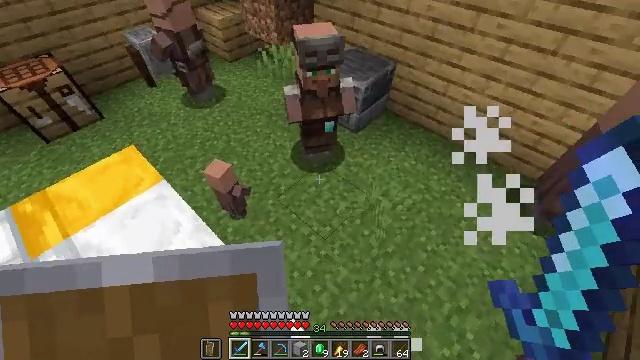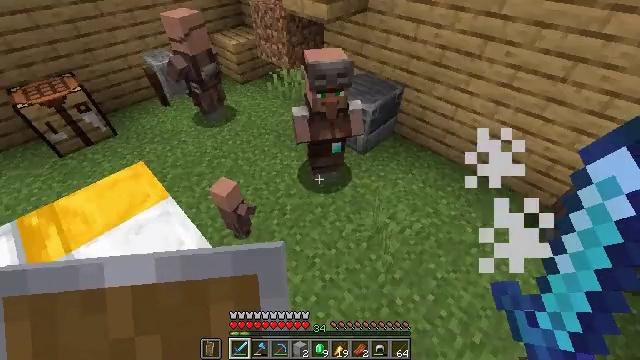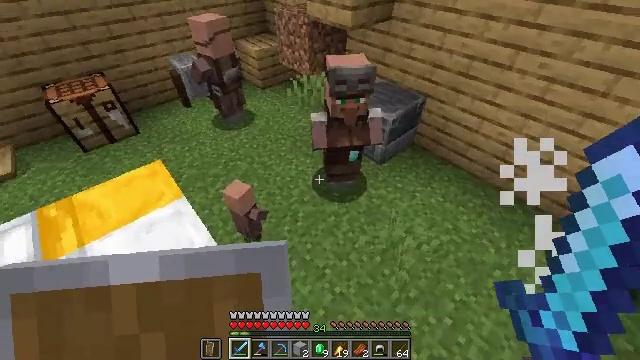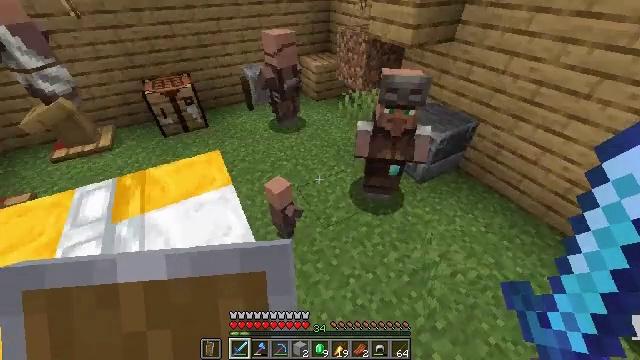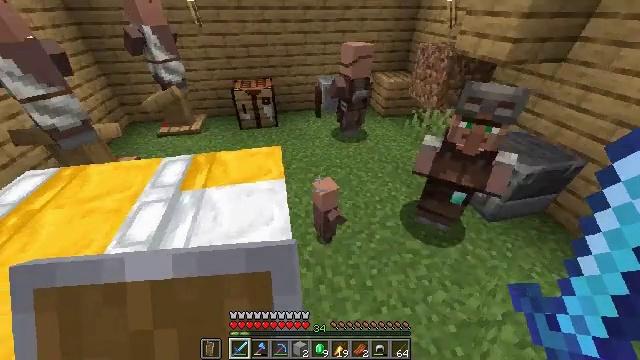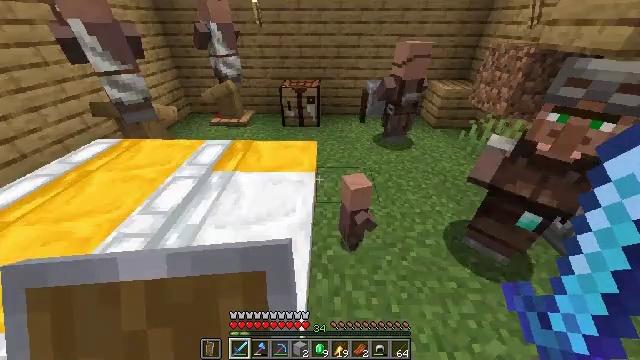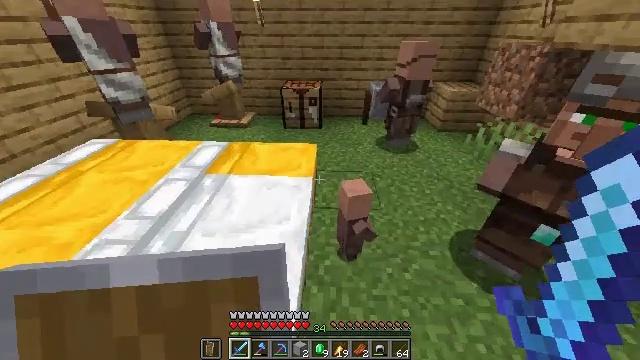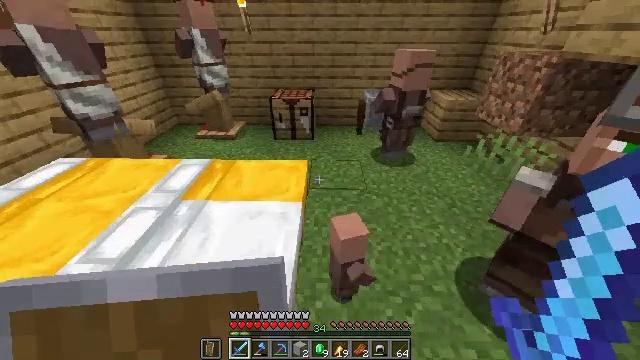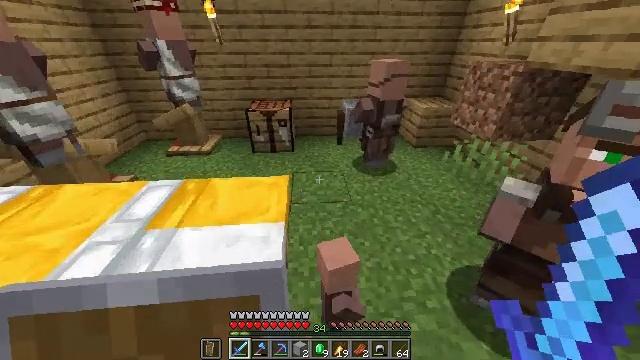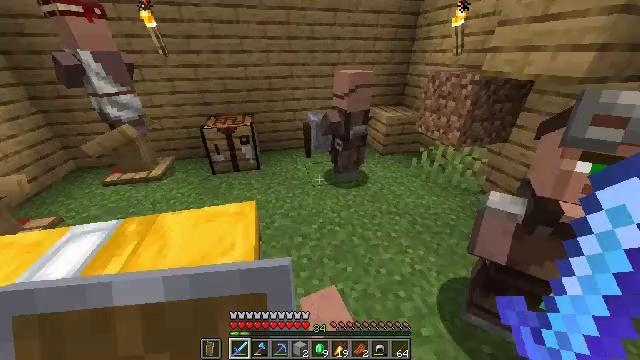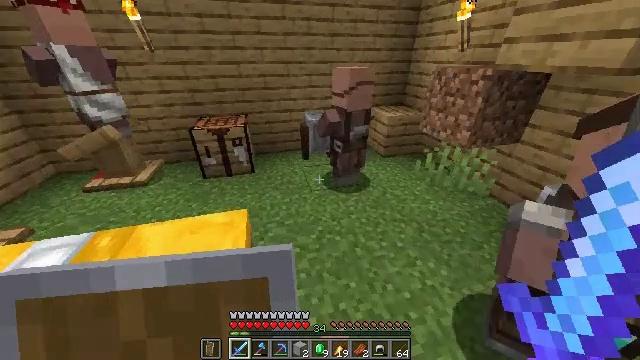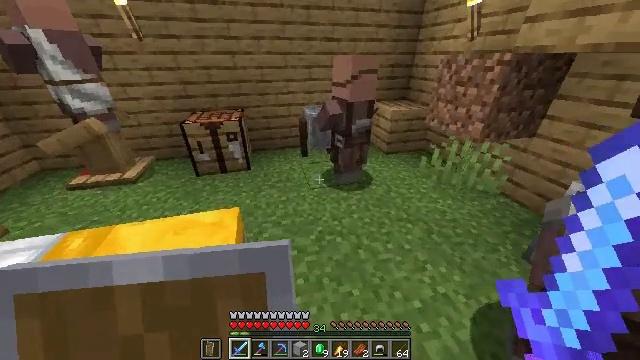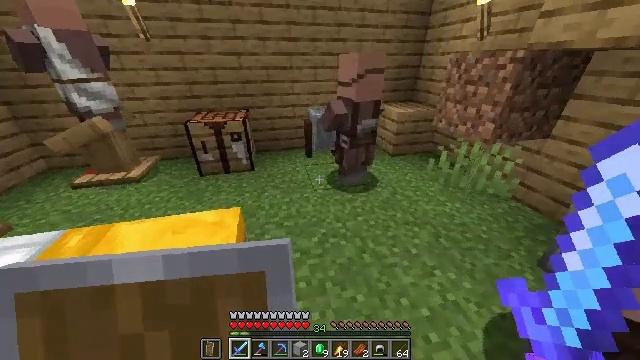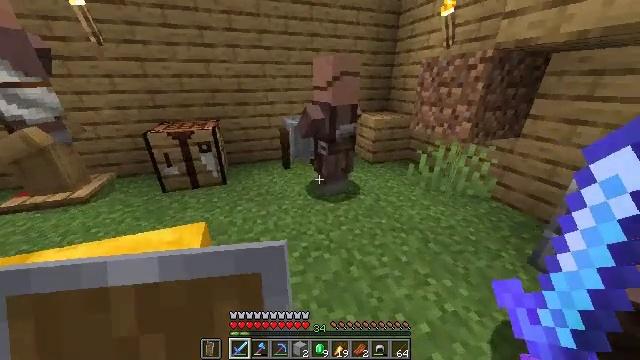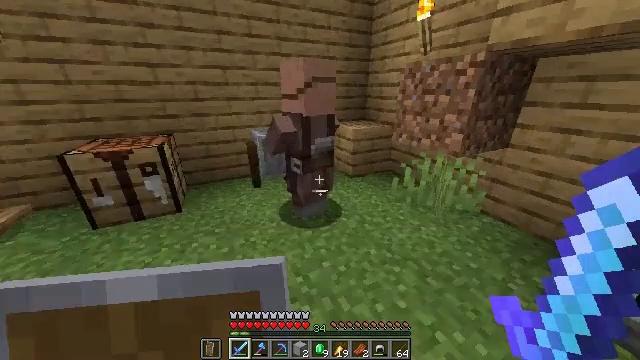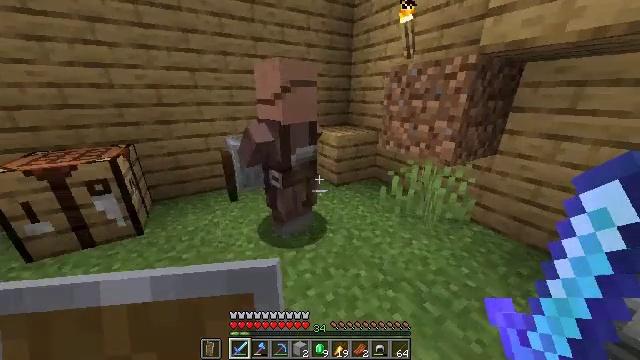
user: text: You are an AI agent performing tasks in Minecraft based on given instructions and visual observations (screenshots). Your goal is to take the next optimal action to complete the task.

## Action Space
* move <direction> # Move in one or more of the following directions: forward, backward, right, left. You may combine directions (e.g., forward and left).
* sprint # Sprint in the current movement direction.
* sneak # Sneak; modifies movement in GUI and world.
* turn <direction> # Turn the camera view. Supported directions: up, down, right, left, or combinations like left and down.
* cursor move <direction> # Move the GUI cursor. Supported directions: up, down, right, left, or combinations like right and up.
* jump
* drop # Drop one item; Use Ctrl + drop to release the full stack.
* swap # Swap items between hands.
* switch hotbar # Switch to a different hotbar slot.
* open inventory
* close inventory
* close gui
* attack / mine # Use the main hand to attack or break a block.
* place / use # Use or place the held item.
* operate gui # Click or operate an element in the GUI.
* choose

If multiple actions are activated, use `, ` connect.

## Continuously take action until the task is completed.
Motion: motion action
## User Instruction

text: Drop a shield.
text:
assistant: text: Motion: move forward, sprint, turn left and up
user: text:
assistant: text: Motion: move forward, sprint, turn left and up
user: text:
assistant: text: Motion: move forward and move right, sprint, turn left and up
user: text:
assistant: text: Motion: move forward, sprint, turn left and up
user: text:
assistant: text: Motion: move forward, sprint, turn left and up
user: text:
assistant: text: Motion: move forward, sprint, turn left
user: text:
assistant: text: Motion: move forward, sprint, turn right
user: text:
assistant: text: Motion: move forward, sprint, turn right and up
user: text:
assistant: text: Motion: move forward, sprint, turn right and up
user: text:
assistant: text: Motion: move forward, sprint
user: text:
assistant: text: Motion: move forward, sprint
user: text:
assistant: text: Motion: move forward, sprint, turn left
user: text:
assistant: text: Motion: move forward, sprint, turn right and up
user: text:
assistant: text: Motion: move forward, sprint, turn right and up
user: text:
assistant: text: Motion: move forward, sprint, turn right
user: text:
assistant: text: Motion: move forward, sprint, turn right
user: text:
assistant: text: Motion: move forward, sprint, turn right
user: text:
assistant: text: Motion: move forward, sprint, turn right
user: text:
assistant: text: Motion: move forward, sprint
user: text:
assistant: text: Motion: move forward, sprint
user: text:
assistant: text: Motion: move forward, sprint
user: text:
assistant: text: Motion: move forward, sprint, jump
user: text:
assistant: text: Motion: move forward, sprint, jump
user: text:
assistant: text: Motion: move forward, sprint, jump
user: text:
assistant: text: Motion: move forward, sprint, jump
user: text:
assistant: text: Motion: move forward, sprint, jump
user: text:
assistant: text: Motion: move forward and move left, sprint, turn right, jump
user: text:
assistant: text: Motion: move forward and move left, sprint, turn right, jump
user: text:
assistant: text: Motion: move forward and move left, sprint, turn right
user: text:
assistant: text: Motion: move forward and move left, sprint, turn right and up